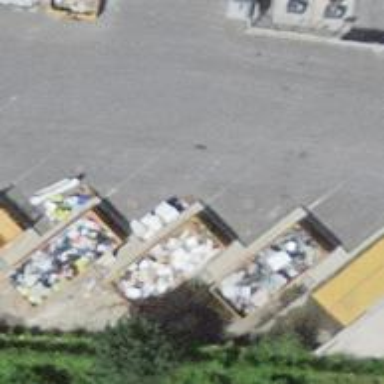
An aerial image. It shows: Recycling center.